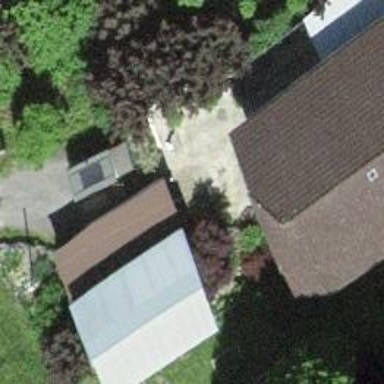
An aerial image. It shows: View of roof of building.